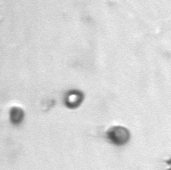
Label: Phaeocystis